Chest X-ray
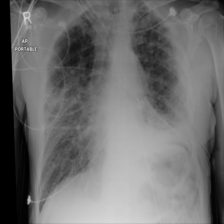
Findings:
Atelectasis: negative
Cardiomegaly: negative
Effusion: negative
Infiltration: negative
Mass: negative
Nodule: negative
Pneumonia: negative
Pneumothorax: negative
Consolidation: negative
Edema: negative
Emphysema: positive
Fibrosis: negative
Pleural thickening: negative
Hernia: negative